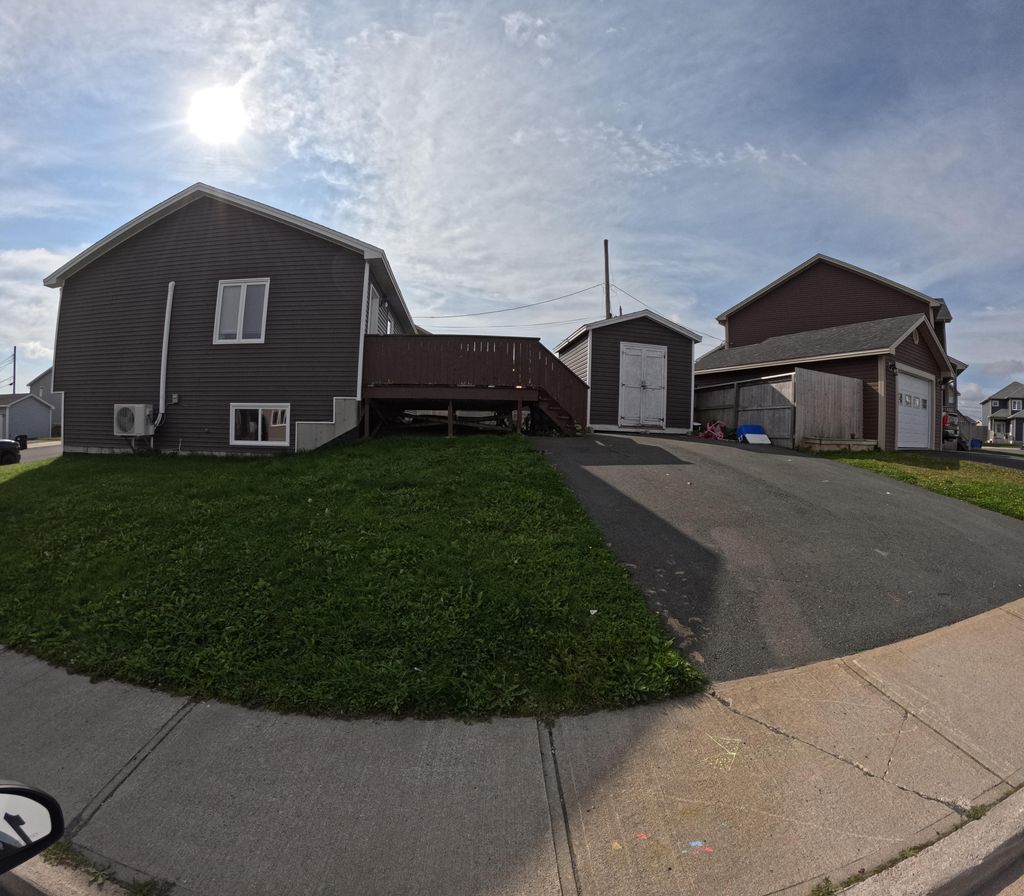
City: st_johns